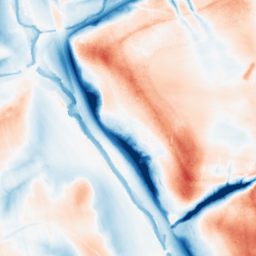
Category: classical
Decomposition family: gaussian_anisotropic
Decomposition parameters: sigma_x: 20
sigma_y: 10
Upsampling method: quintic
Upsampling parameters: scale: 4
Upsampling scale: 4